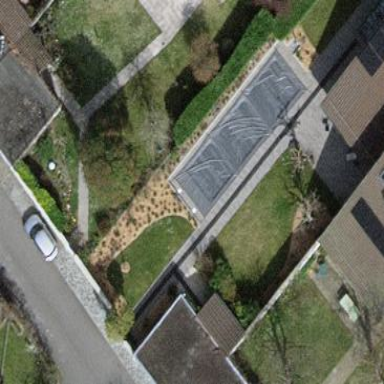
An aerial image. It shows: Outdoor swimming pool on leisure land.